Question: I need to remove values that has null result (second row)

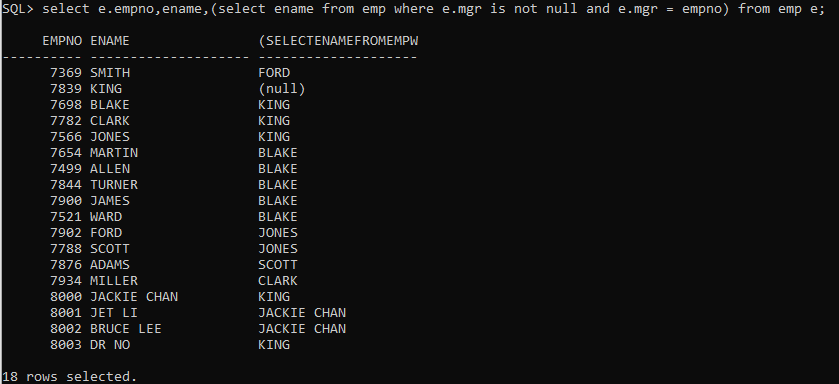
Answer: Your query that you posted uses correlated sub queries to get the results that could easily achieved with a left join. Changing that left join into an inner join will get rid of the nulls as long as you do not have nulls in the name column of the emp table.
'''
select e.empno,e.ename,mngr.name
from emp e
inner join emp mngr on e.mgr=mngr.empno
'''